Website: walmart
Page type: billing-address
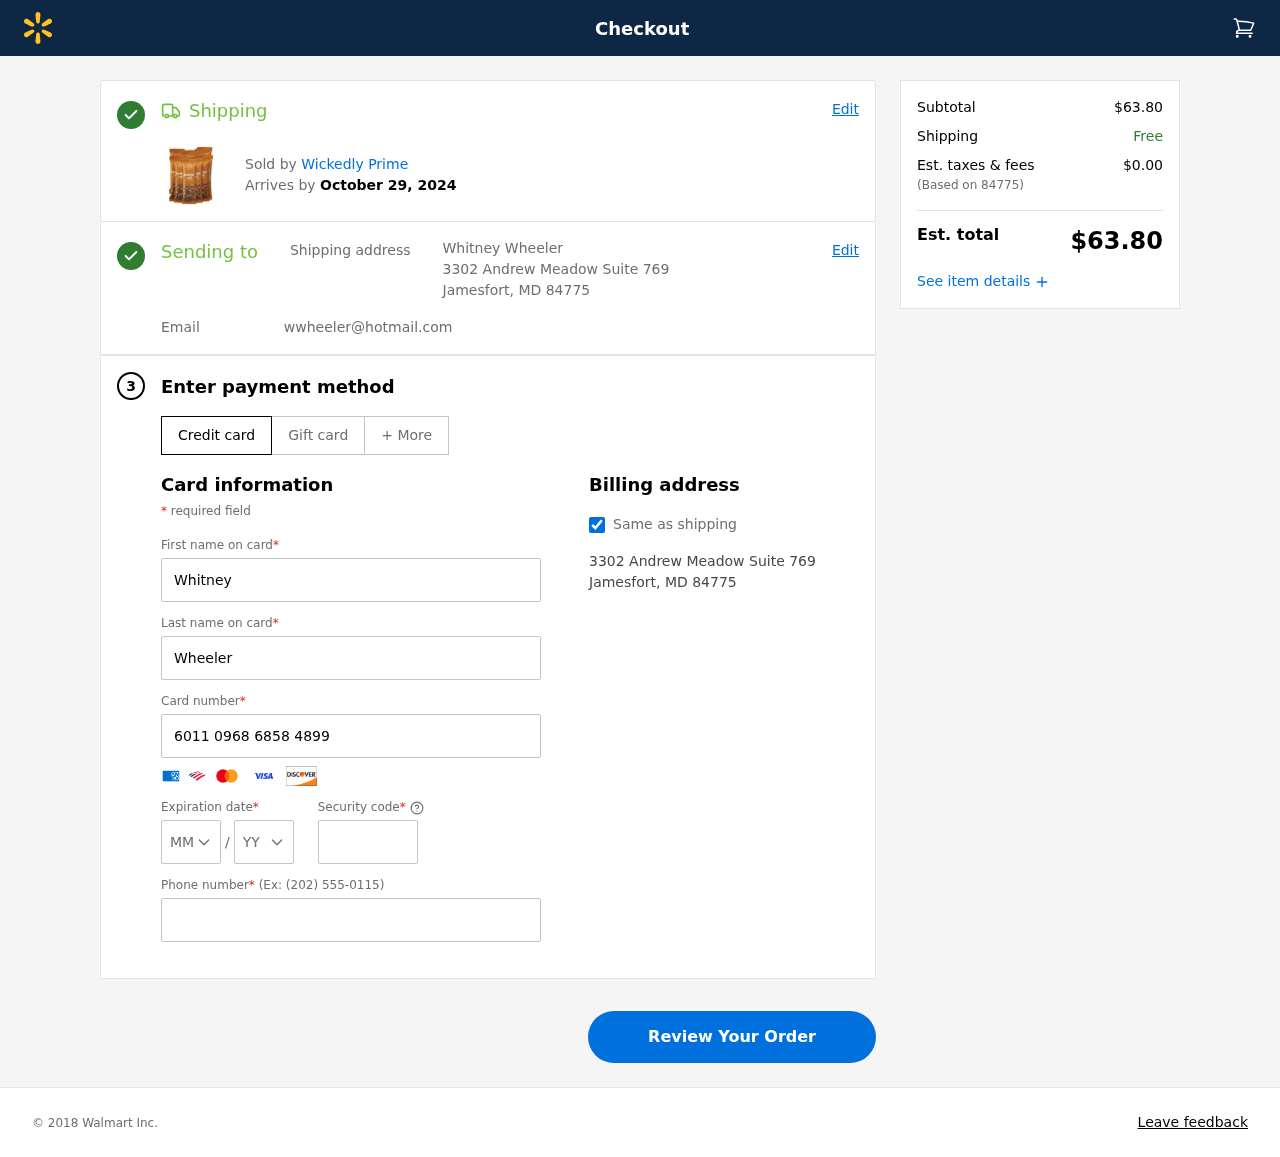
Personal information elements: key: PII_CARD_CVV
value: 650
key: PII_CARD_EXPIRY_MONTH
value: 02
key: PII_CARD_EXPIRY_YEAR
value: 29
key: PII_CARD_NUMBER
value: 6011 0968 6858 4899
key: PII_CITY_STATE_ZIP
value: Jamesfort, MD 84775
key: PII_EMAIL
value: wwheeler@hotmail.com
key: PII_FIRSTNAME
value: Whitney
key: PII_FULLNAME
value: Whitney Wheeler
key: PII_LASTNAME
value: Wheeler
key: PII_PHONE
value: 3505578449
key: PII_POSTCODE
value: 84775
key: PII_STREET
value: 3302 Andrew Meadow Suite 769
Product elements: key: PRODUCT1_BRAND
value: Wickedly Prime
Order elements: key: ORDER_DELIVERY_DATE
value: October 29, 2024
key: ORDER_SUBTOTAL
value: $63.80
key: ORDER_TAX
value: $0.00
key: ORDER_TOTAL
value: $63.80